Question: When I looked up the theme files , It has a folder Named , in , This folder has png images naming glyphicons_000_glass.png and so on , upto glyphicons_349_readability.png , I thought it would be too simple and I just need to replace the images with my own so I renamed my image glyphicons_349_readability.png and replaced the old one but this did not solved it. Still the same icon is appearing . Please tell me what am I missing ,
here is the screenshot of the dir

Test Site Link = <URL>
Theme = <URL>
*****UPDATE*****
There is a file named font-awesome.min.css in the theme , It has the icons added from font awesome , Now I figured out to add more icons from font awesome but still I am stuck on adding my own icons.
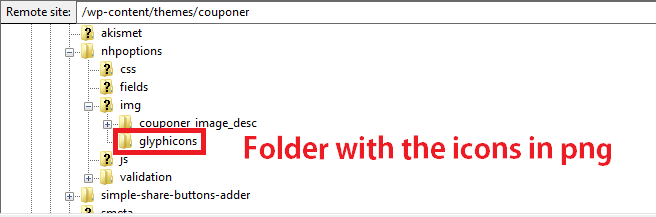
Answer: The author(s) of the theme is using CSS to embed the icons using the font-family and content attributes in the style.css file. For example:
'''
.filter-tabs ul.nav-tabs li.active:before {
font-family: 'FontAwesome';
font-size: 32px;
color: #24b6ac;
content: '
0d7'; /* This refers to fa-caret-down */
position: absolute;
bottom: -14px;
left: 47%;
}
'''
And
'''
a.btn-top:before {
font-family: "FontAwesome";
font-size: 31px;
content: "
0da"; /* refers to fa-caret-right */
position: absolute;
left: 14px;
color: #fff;
top: 128px;
}
'''
These can be found in your style.css file. There is 4 more instances which you can track down yourself I'm sure. This is done by setting the font-family attribute to 'Font-Awesome' and setting the unicode for the 'content' property. You can see a full list of the icons, including their class and unicode here: <URL>